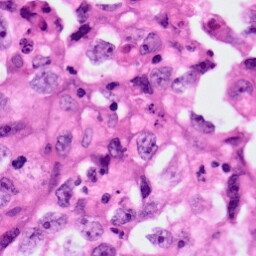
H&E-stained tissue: Lung